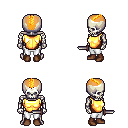
a pixel art fantasy rpg character, male body template, skeleton, gold chest armor, white pants, light blonde short mohawk hairstyle, brown shoes, dagger, four views (front, back, left, right), 2x2 character sprite sheet, small pixel art, hard edges, no anti-aliasing